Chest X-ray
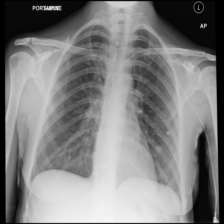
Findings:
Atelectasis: negative
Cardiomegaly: negative
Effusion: negative
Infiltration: negative
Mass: negative
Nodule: negative
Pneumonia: negative
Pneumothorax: negative
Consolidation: negative
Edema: negative
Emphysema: negative
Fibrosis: negative
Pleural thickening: negative
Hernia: negative